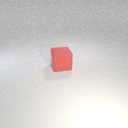
large red rubber cube